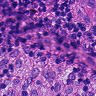
Metastatic tissue present: no